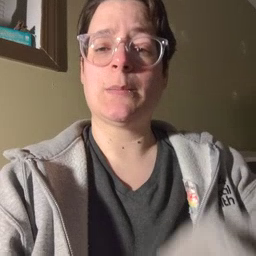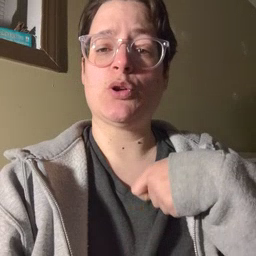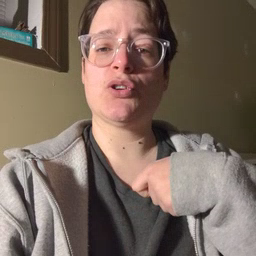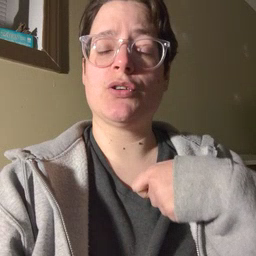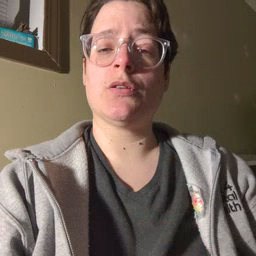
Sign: zipper